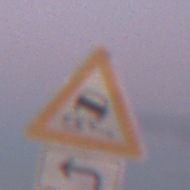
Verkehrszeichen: SchleuderOderRutschgefahr
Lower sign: RichtungsangabeDurchPfeile2
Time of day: SunriseSunset
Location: Outdoor (Nature)
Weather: PartlyCloudy
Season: NotSpecified
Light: Natural